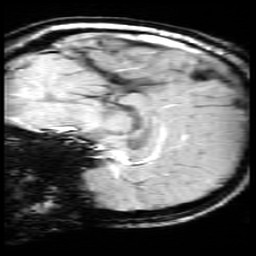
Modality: SWI
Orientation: sagittal
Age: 12
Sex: male
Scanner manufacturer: siemens
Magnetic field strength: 3 T
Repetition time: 0.027 s
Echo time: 0.02 s